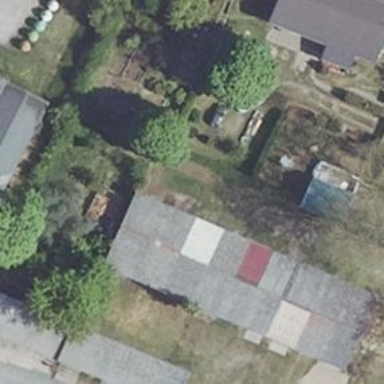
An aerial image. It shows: Group of garages.